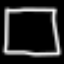
Label: square